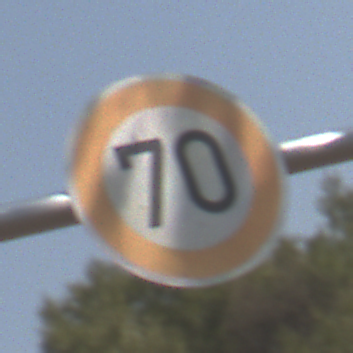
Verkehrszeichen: Geschwindigkeit70
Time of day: MorningAfternoon
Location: Outdoor (Nature)
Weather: PartlyCloudy
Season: NotSpecified
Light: Natural